Field crop: maize
Growth stage: 2
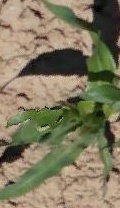
Species: maize